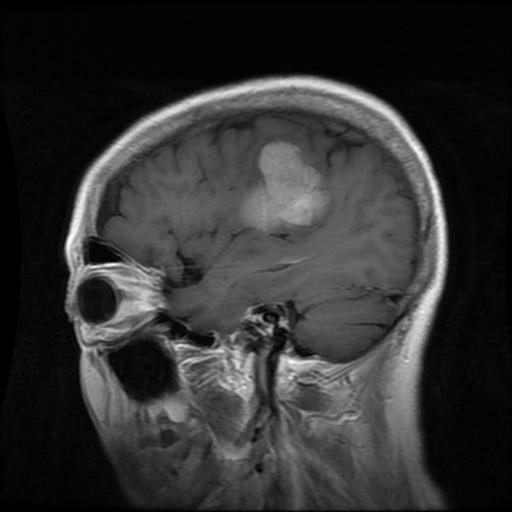
Label: meningioma